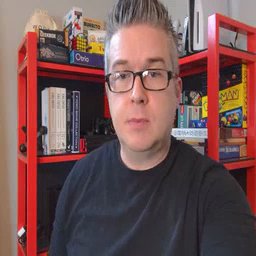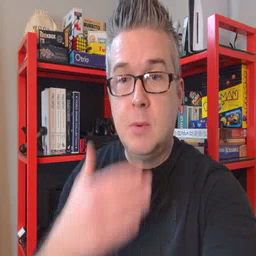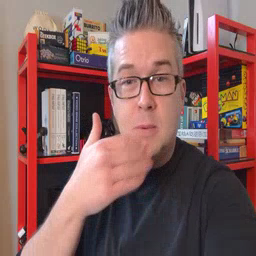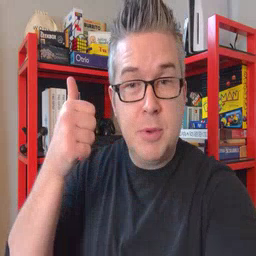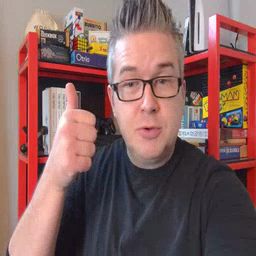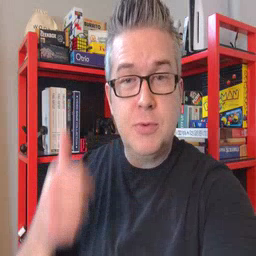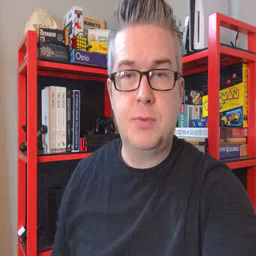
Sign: better